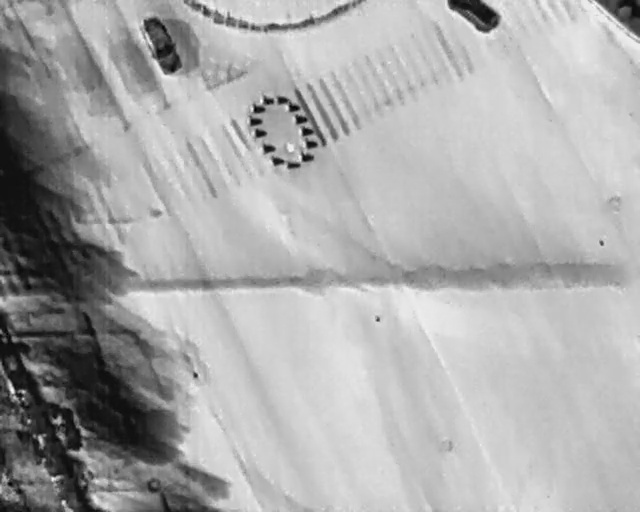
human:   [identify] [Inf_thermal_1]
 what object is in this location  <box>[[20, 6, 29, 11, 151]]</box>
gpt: <ref>1 medium car at the top left</ref>

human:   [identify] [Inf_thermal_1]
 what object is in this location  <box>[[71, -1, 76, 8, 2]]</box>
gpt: <ref>1 medium car at the top right</ref>